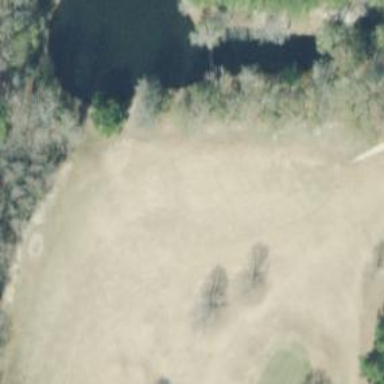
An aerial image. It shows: View of golf hole.